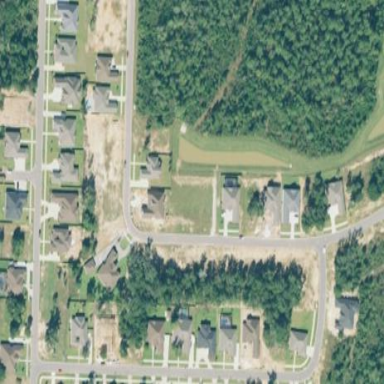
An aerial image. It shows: Residential area composed of single-family homes.